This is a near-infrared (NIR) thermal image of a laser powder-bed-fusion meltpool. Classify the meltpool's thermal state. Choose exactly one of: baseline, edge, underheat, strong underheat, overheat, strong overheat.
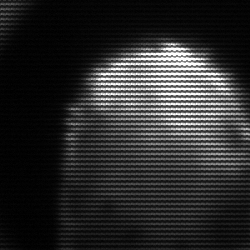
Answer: edge